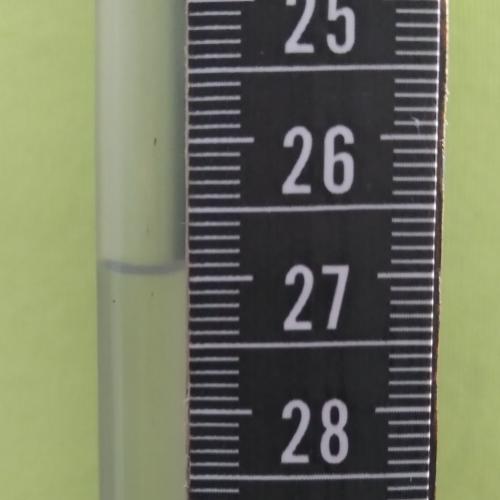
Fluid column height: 26.9 cm